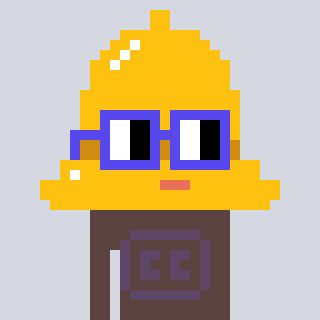
a pixel art character with square blue glasses, a bell-shaped head and a darkbrown-colored body on a cool background